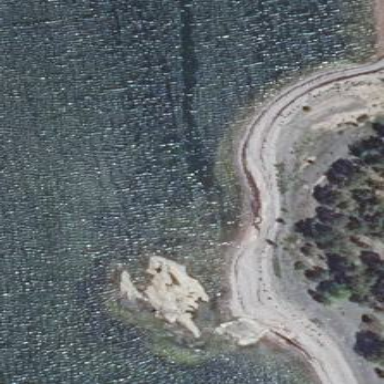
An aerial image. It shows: Beautiful beach with natural surroundings.